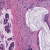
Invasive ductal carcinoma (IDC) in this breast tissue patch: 1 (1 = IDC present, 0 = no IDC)